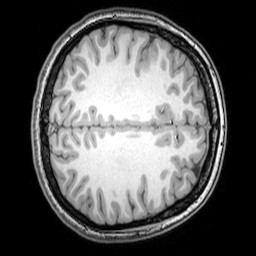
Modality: T1w
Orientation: axial
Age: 22
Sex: female
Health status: healthy
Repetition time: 0.081 s
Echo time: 0.037 s